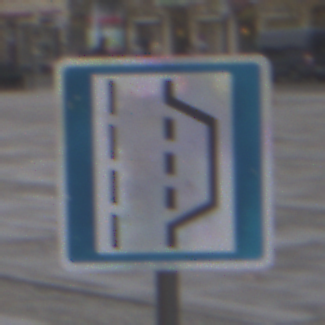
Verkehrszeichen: NothalteUndPannenbucht
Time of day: Midday
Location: Outdoor (Urban)
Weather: Overcast
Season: NotSpecified
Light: Natural